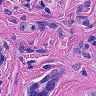
Metastatic tissue present: yes